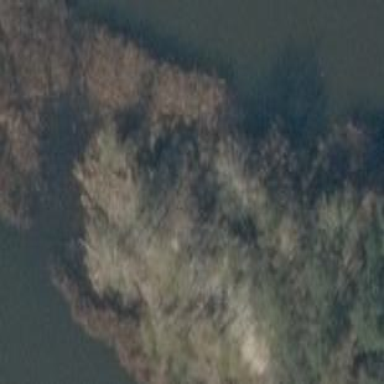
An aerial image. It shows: Wetland area dominated by reedbeds.